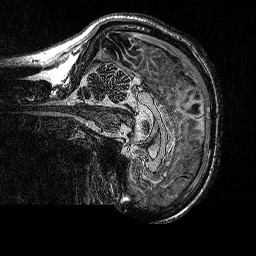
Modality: MP2RAGE
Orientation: sagittal
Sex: male
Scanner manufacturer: siemens
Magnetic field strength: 3 T
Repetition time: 5 s
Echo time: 0.00292 s